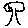
Label: tree